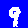
Digit: 9